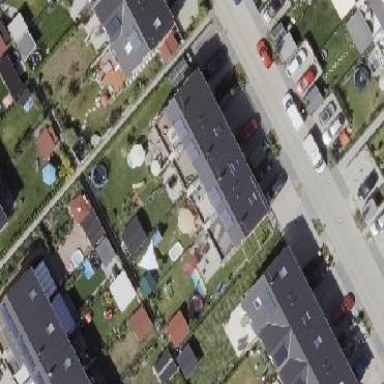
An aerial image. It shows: Terrace building with gabled roof.